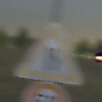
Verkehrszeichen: EinseitigVerengteFahrbahnRechts
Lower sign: Geschwindigkeit50
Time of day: Night
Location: Outdoor (Nature)
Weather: Clear
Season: NotSpecified
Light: Natural